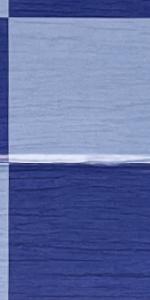
Label: Empty